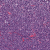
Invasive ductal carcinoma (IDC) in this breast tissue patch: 1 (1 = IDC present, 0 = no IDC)